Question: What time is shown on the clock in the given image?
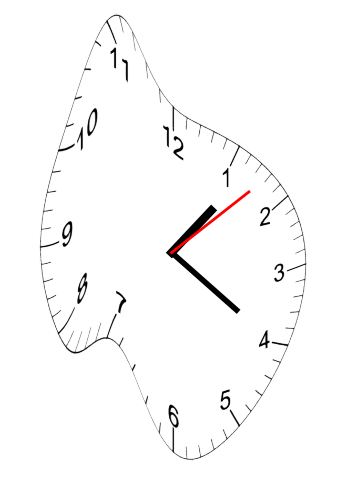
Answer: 01:20:08